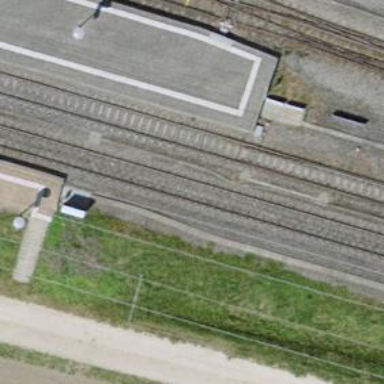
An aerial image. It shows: Railway switch.